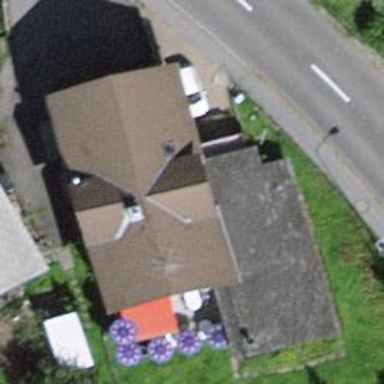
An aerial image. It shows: Restaurant.